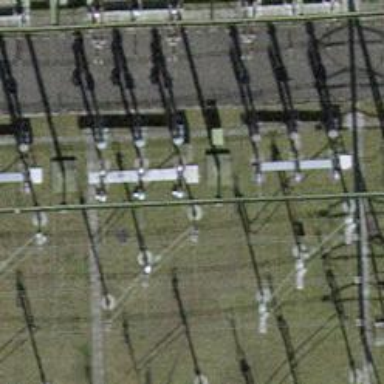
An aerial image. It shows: Switch used for power control.